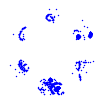
Particle: pion